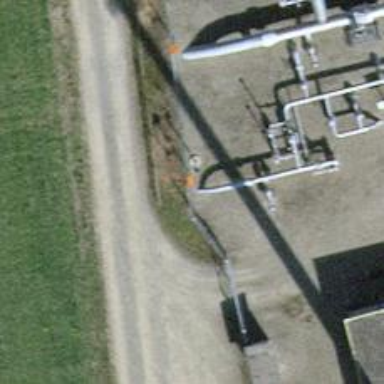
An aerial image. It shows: Pipeline marker.